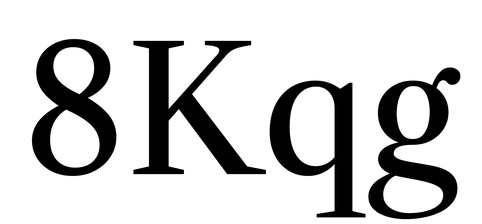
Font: LibreCaslonText_Regular